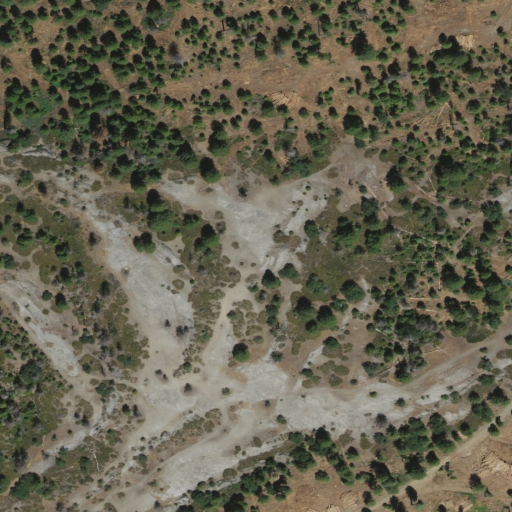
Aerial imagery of ridge(s) in California named Pine Ridge containing evergreen forest, shrub, and grassland